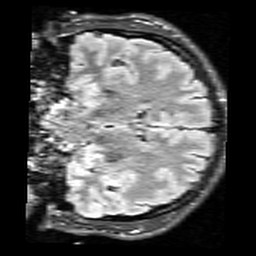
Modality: FLAIR
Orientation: coronal
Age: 24
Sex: female
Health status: healthy
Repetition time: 12 s
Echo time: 0.095 s